問題: 一辺の長さが$6$である正方形$PQRS$において、半直線$QP$,$PS$上にそれぞれ点$A$,$B$を、$QA = QB$となるようにとる。$\angle PAS = \angle ABS$が成立するとき、$\triangle ABS$の面積はいくらか。
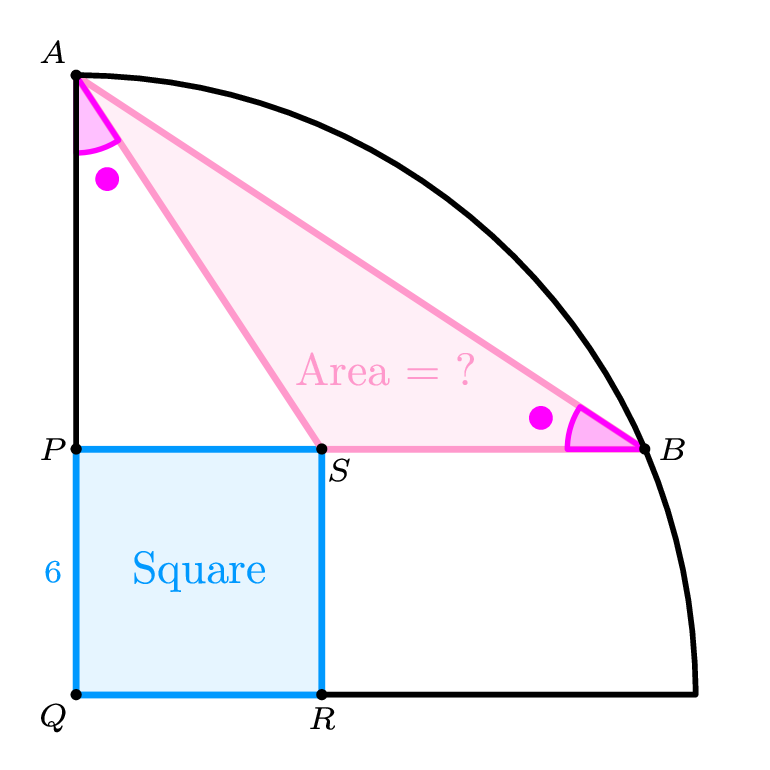
\documentclass[11pt]{jsarticle}
\usepackage[dvipdfmx]{graphicx}
\usepackage{amsmath,amssymb,enumitem,pgfplots,mathrsfs}
\pgfplotsset{compat=1.15}
\usetikzlibrary{arrows}
\definecolor{ffxfqq}{rgb}{1,0.5,0}
\definecolor{ffqqff}{rgb}{1,0,1}
\definecolor{qqqqff}{rgb}{0,0,1}
\definecolor{xfqqff}{rgb}{0.5,0,1}
\definecolor{qqccqq}{rgb}{0,0.8,0}
\definecolor{ffzzcc}{rgb}{1,0.6,0.8}
\definecolor{qqzzff}{rgb}{0,0.6,1}
\pagestyle{empty}
\begin{document}
\begin{tikzpicture}[line cap=round,line join=round,>=triangle 45,x=0.6cm,y=0.6cm]
\clip(-5,-5) rectangle (5,5);
\coordinate (A) at (-4,4); \coordinate (B) at (3.343904,-0.827134);
\coordinate (P) at (-4,-0.827134); \coordinate (Q) at (-4,-4);
\coordinate (R) at (-0.827134,-4); \coordinate (S) at (-0.827134,-0.827134);
\filldraw[line width=1.5pt,color=qqzzff,fill=qqzzff,fill opacity=0.1] (P)--(Q)--(R)--(S)--cycle;
\filldraw[line width=1.5pt,color=ffzzcc,fill=ffzzcc,fill opacity=0.15] (A)--(S)--(B)--cycle;
\draw [line width=1.2pt,color=ffqqff,fill=ffqqff,fill opacity=0.25]
 (A)+(0,0)-- +(-90:1) arc(-90:-56.683157:1)--cycle
 (B)+(0,0)-- +(146.683157:1) arc(146.683157:180:1)--cycle;
\draw [line width=1.2pt,color=black] (R)--(4,-4) arc(0:90:8)--(P);
\draw [line width=1.2pt,color=ffqqff,fill=ffqqff]
 (A)+(0.401332,-1.34124) circle (2pt) (B)+(-1.34124,0.401332) circle (2pt);
\begin{scriptsize}
\draw [fill=black,color=black]
 (P) circle (1pt) (-4.3,-0.827134) node{$P$} (Q) circle (1pt) (-4.3,-4.3) node{$Q$}
 (R) circle (1pt) (-0.827134,-4.3) node{$R$} (S) circle (1pt) (-0.6,-1.1) node{$S$}
 (A) circle (1pt) (-4.3,4.3) node{$A$} (B) circle (1pt) (3.7,-0.827134) node{$B$};
\draw[color=qqzzff] (-4.3,-2.413567) node{$6$} (-2.413567,-2.413567) node{\normalsize Square};
\draw[color=ffzzcc] (0,0.2) node {\normalsize Area = ?};
\end{scriptsize}
\end{tikzpicture}
\end{document}
解答: $AP = 6 x$とおく。$\triangle APS$と$\triangle BPA$に注目すれば、2つの角がそれぞれ等しいのでこれらの三角形は相似である。ゆえに$\frac{SP}{AP} = \frac{AP}{BP}$となり、$SP = 6$より$BP = 6 x^{2}$を得る。いま、$\triangle PQB$で三平方の定理を用いると、$6^{2} + (6 x^{2})^{2} = (6 x + 6)^{2} \Longrightarrow x^{3} - x = 2$となる。したがって、$\triangle ABS = \frac{AP \cdot BS}{2} = \frac{6 x (6 x^{2} - 6)}{2} = 18 (x^{3} - x) = 36$より、本問の答えは$36$である。
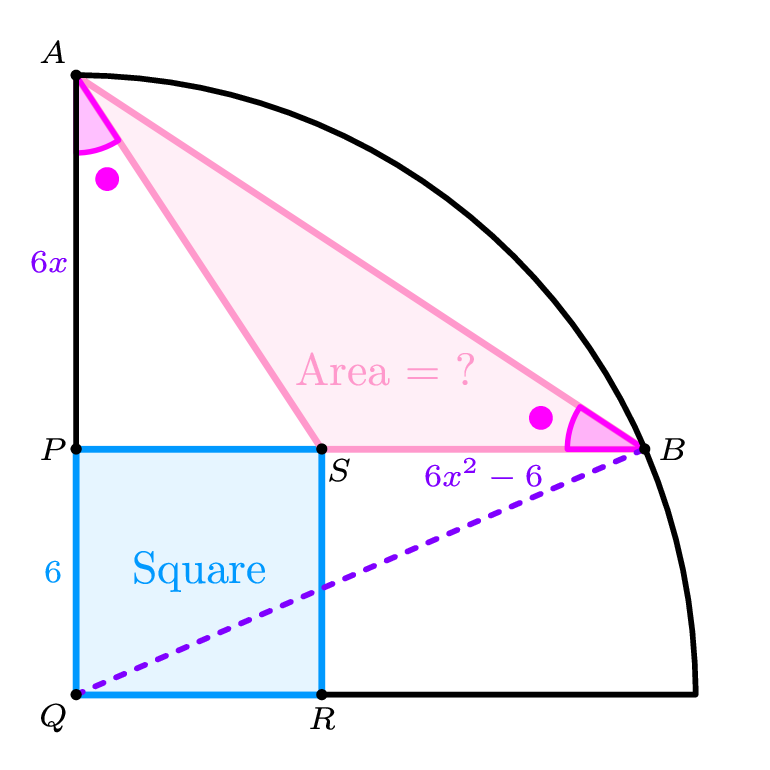
\documentclass[11pt]{jsarticle}
\usepackage[dvipdfmx]{graphicx}
\usepackage{amsmath,amssymb,enumitem,pgfplots,mathrsfs}
\pgfplotsset{compat=1.15}
\usetikzlibrary{arrows}
\definecolor{ffxfqq}{rgb}{1,0.5,0}
\definecolor{ffqqff}{rgb}{1,0,1}
\definecolor{qqqqff}{rgb}{0,0,1}
\definecolor{xfqqff}{rgb}{0.5,0,1}
\definecolor{qqccqq}{rgb}{0,0.8,0}
\definecolor{ffzzcc}{rgb}{1,0.6,0.8}
\definecolor{qqzzff}{rgb}{0,0.6,1}
\pagestyle{empty}
\begin{document}
\begin{tikzpicture}[line cap=round,line join=round,>=triangle 45,x=0.6cm,y=0.6cm]
\clip(-5,-5) rectangle (5,5);
\coordinate (A) at (-4,4); \coordinate (B) at (3.343904,-0.827134);
\coordinate (P) at (-4,-0.827134); \coordinate (Q) at (-4,-4);
\coordinate (R) at (-0.827134,-4); \coordinate (S) at (-0.827134,-0.827134);
\filldraw[line width=1.5pt,color=qqzzff,fill=qqzzff,fill opacity=0.1] (P)--(Q)--(R)--(S)--cycle;
\filldraw[line width=1.5pt,color=ffzzcc,fill=ffzzcc,fill opacity=0.15] (A)--(S)--(B)--cycle;
\draw [line width=1.2pt,color=ffqqff,fill=ffqqff,fill opacity=0.25]
 (A)+(0,0)-- +(-90:1) arc(-90:-56.683157:1)--cycle
 (B)+(0,0)-- +(146.683157:1) arc(146.683157:180:1)--cycle;
\draw [line width=1.2pt,color=black] (R)--(4,-4) arc(0:90:8)--(P);
\draw [line width=1.2pt,color=xfqqff,dash pattern=on 2pt off 3pt] (B)--(Q);
\draw [line width=1.2pt,color=ffqqff,fill=ffqqff]
 (A)+(0.401332,-1.34124) circle (2pt) (B)+(-1.34124,0.401332) circle (2pt);
\begin{scriptsize}
\draw [fill=black,color=black]
 (P) circle (1pt) (-4.3,-0.827134) node{$P$} (Q) circle (1pt) (-4.3,-4.3) node{$Q$}
 (R) circle (1pt) (-0.827134,-4.3) node{$R$} (S) circle (1pt) (-0.6,-1.1) node{$S$}
 (A) circle (1pt) (-4.3,4.3) node{$A$} (B) circle (1pt) (3.7,-0.827134) node{$B$};
\draw[color=qqzzff] (-4.3,-2.413567) node{$6$} (-2.413567,-2.413567) node{\normalsize Square};
\draw[color=xfqqff] (-4.35,1.586433) node{$6 x$} (1.258385,-1.15) node{$6 x^{2} - 6$};
\draw[color=ffzzcc] (0,0.2) node {\normalsize Area = ?};
\end{scriptsize}
\end{tikzpicture}
\end{document}
答え: $36$
タグ: 正多角形、相似
難易度: hard